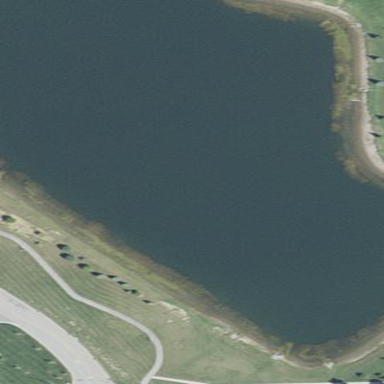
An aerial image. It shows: Pond surrounded by natural water.